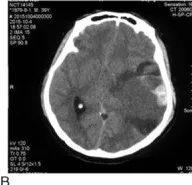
Preoperative brain CT and MRI images. (A and B) Axial view, CT images.
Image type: radiology (ct)